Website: macys
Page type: gifting
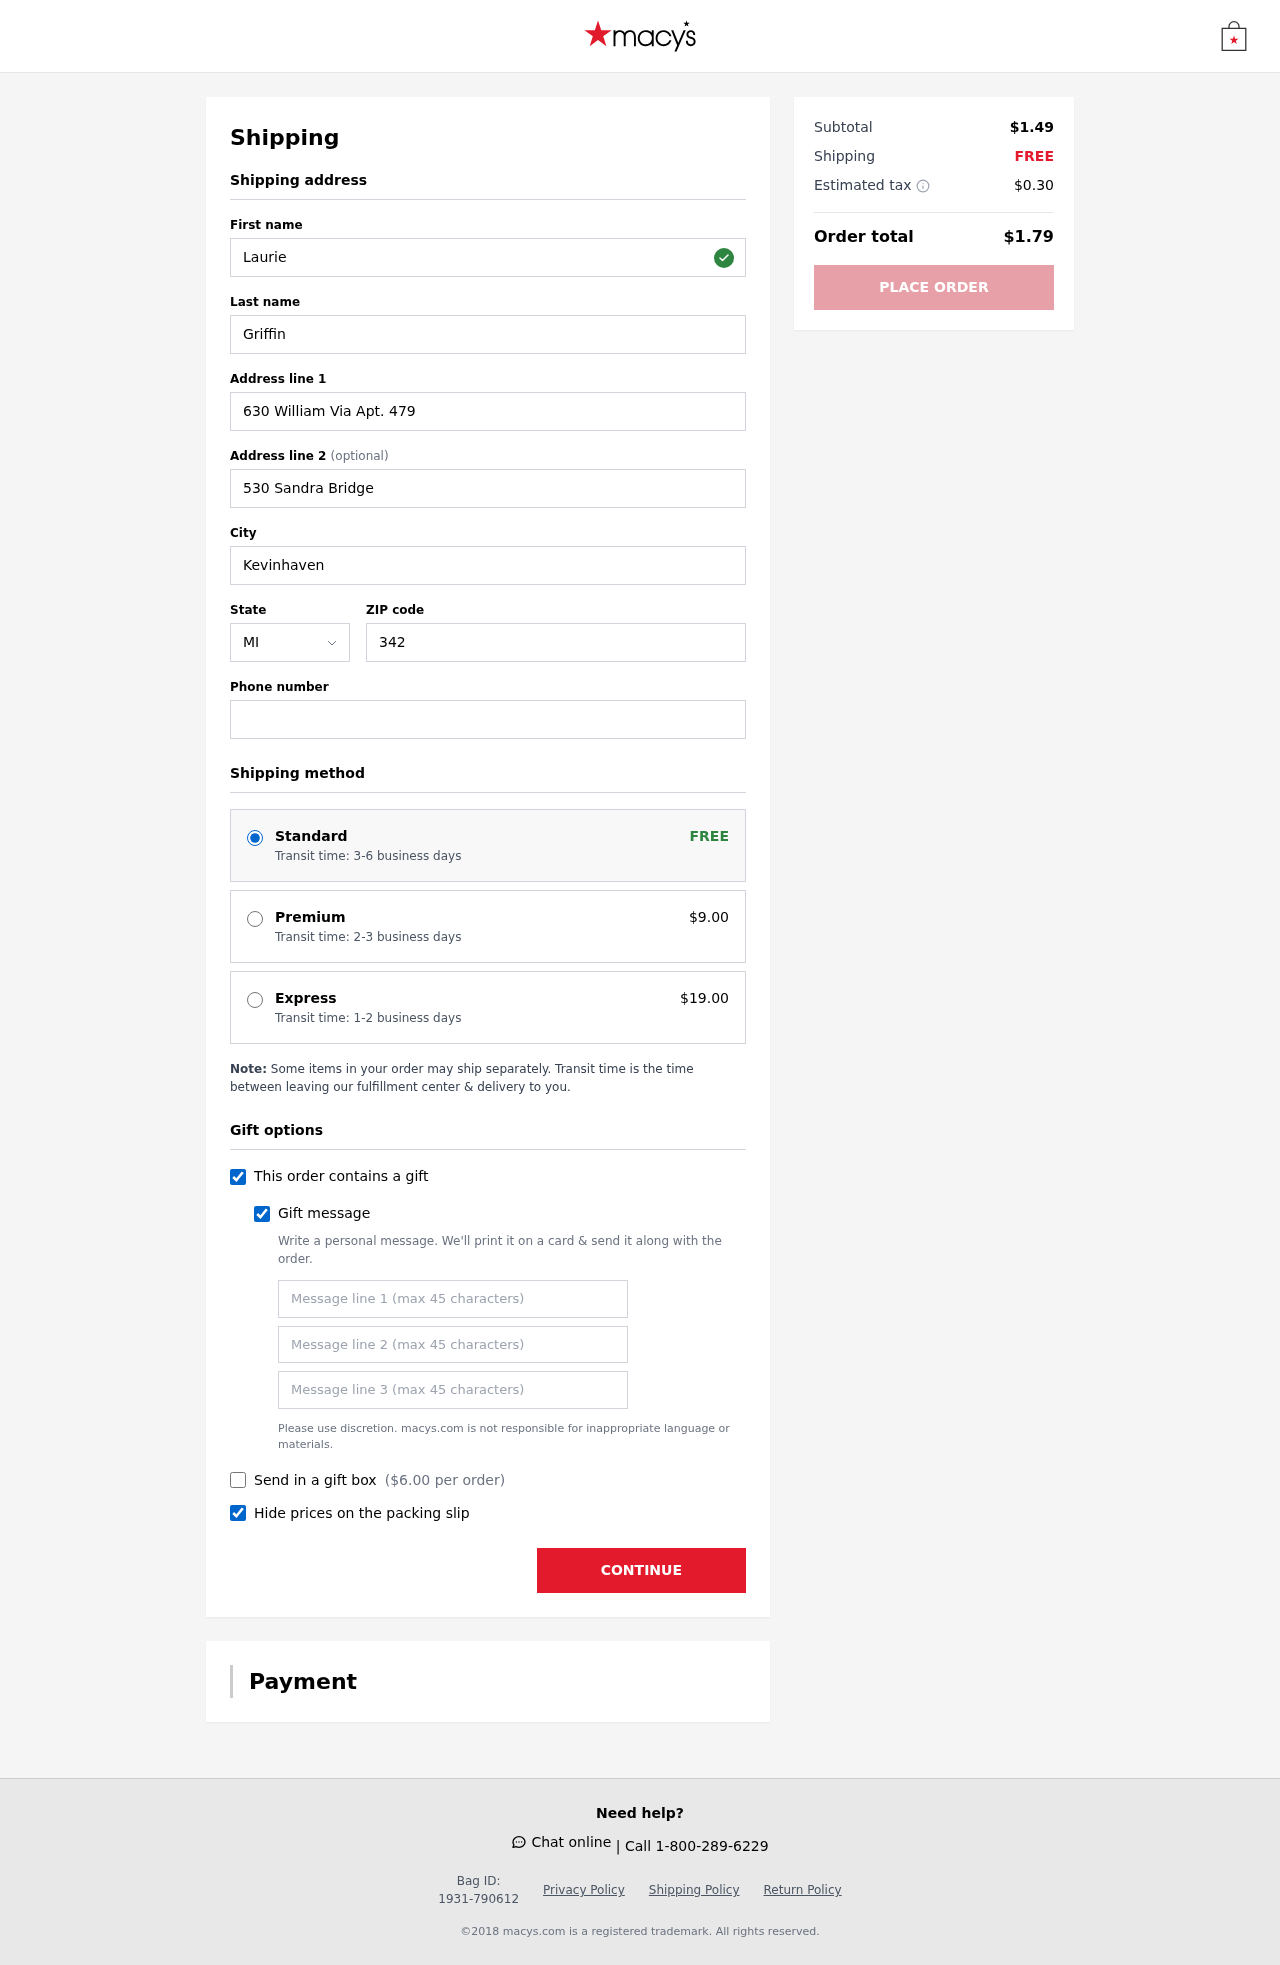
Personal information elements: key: PII_STATE_ABBR
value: MI
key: PII_FIRSTNAME
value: Laurie
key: PII_LASTNAME
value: Griffin
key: PII_STREET
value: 630 William Via Apt. 479
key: PII_STREET2
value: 530 Sandra Bridge
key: PII_CITY
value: Kevinhaven
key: PII_POSTCODE
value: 34246
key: PII_PHONE
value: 5584171522
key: PII_GIFT_MESSAGE
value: Hey Carla! I thought you’d appreciate this little hydration boost to keep you refreshed throughout your busy days. Cheers to staying energized and taking on every moment! Laurie
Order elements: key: ORDER_SHIPPING_STANDARD
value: Transit time: 3-6 business days
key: ORDER_SHIPPING_PREMIUM
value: Transit time: 2-3 business days
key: ORDER_SHIPPING_PREMIUM_PRICE
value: $9.00
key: ORDER_SHIPPING_EXPRESS
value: Transit time: 1-2 business days
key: ORDER_SHIPPING_EXPRESS_PRICE
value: $19.00
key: ORDER_GIFT_BOX_PRICE
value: $6.00
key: ORDER_SUBTOTAL
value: $1.49
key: ORDER_SHIPPING_COST
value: FREE
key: ORDER_TAX
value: $0.30
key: ORDER_TOTAL
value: $1.79